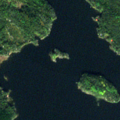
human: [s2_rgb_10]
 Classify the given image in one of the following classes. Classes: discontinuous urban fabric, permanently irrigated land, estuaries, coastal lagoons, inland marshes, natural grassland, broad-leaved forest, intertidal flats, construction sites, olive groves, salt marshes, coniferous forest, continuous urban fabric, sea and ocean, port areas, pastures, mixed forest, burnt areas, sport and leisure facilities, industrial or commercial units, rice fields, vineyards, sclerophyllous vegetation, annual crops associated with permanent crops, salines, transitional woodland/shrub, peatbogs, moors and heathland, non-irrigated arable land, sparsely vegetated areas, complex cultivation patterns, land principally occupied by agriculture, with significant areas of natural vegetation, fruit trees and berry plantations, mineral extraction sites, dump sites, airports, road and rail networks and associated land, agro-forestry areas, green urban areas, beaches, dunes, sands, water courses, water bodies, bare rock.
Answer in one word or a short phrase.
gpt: coniferous forest, mixed forest, water bodies